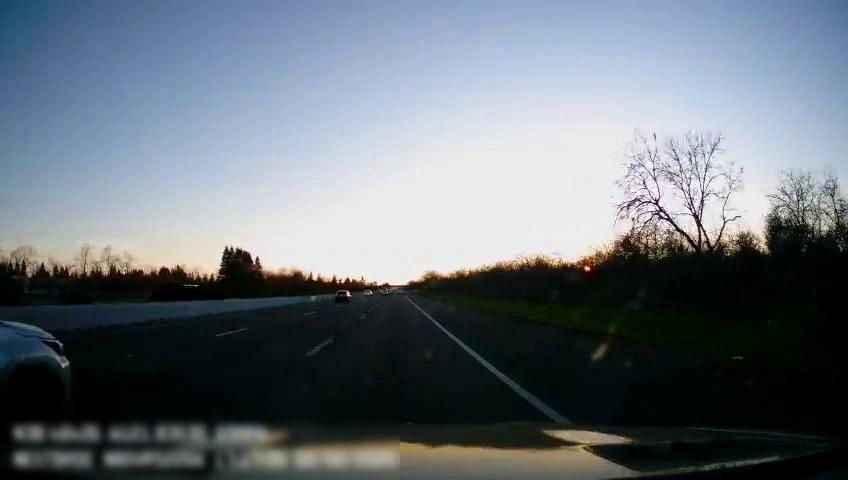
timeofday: Dusk/Dawn/Twilight
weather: Sunny
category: Drivable Space
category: Vehicles | Car
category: Vehicles | SUV
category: Lanes | Current Lane
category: Lanes | Current Lane
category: Lanes | Alternate Lane
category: Lanes | Alternate Lane